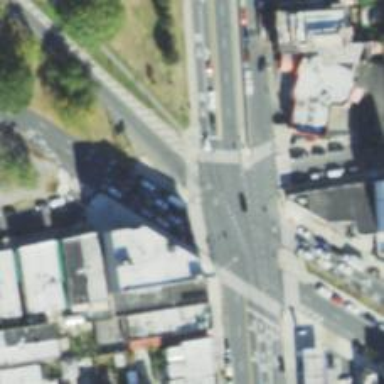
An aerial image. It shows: Footway on traffic island with asphalt surface.